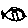
Label: fish